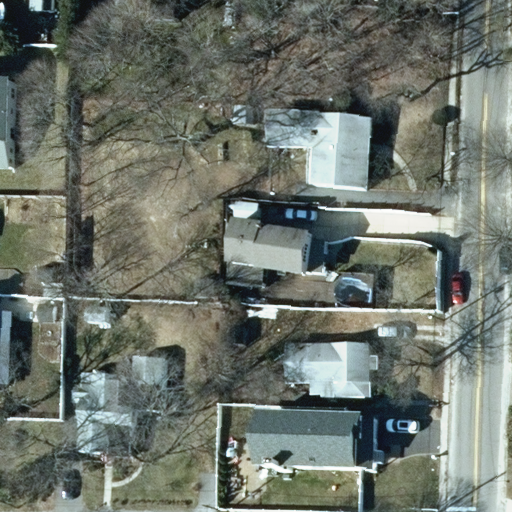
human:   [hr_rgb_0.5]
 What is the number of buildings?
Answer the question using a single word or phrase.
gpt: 8

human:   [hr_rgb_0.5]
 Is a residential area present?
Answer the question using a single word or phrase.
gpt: yes

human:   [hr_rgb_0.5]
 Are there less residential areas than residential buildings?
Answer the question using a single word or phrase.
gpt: yes

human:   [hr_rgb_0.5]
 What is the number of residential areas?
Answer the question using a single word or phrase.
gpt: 1

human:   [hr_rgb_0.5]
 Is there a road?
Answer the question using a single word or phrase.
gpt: yes

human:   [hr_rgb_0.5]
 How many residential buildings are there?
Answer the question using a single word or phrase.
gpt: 6

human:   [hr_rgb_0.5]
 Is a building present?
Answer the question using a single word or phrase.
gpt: yes

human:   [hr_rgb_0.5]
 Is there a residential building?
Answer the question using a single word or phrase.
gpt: yes

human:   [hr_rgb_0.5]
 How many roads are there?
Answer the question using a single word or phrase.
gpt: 2

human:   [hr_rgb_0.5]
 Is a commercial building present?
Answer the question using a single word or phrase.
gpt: no

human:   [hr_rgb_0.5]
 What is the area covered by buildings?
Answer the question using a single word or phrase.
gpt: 1078m2

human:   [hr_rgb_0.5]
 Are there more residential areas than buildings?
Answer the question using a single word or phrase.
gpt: no

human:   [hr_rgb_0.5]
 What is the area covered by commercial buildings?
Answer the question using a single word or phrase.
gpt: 0m2

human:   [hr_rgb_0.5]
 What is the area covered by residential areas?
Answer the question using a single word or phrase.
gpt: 10637m2

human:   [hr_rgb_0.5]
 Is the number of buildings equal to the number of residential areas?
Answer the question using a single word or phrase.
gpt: no

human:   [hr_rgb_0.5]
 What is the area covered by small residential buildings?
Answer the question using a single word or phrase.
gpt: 7m2

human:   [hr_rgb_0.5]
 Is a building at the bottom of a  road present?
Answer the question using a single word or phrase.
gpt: yes

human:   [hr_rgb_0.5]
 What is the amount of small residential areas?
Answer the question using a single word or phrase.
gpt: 0

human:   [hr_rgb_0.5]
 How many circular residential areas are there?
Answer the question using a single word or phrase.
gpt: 0

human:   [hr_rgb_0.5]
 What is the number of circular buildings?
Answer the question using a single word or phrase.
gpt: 0

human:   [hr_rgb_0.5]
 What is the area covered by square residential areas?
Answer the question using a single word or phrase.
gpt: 0m2

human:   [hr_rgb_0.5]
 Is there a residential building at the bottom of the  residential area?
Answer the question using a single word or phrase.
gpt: no

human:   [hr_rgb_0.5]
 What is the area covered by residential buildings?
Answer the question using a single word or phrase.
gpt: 1048m2

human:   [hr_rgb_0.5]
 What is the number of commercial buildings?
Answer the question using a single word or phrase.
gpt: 0

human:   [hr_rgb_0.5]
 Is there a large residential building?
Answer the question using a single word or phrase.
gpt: no

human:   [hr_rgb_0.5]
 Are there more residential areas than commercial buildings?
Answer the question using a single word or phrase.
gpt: yes

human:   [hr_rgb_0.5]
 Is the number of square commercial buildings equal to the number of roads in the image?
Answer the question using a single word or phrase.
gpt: no

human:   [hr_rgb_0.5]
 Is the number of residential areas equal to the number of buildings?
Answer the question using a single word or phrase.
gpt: no

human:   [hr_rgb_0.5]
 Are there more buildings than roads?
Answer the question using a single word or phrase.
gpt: yes

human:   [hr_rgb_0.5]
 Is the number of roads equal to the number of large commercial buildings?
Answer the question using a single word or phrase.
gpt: no

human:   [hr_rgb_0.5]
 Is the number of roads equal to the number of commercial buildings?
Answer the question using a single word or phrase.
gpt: no

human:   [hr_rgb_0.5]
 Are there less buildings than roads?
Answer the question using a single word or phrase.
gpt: no

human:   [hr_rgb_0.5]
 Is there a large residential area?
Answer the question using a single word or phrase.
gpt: yes

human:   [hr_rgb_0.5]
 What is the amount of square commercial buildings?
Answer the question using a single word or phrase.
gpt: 0

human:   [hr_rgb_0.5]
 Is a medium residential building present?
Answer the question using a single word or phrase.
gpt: yes

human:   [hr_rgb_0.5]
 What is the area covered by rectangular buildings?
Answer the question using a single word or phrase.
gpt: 10m2

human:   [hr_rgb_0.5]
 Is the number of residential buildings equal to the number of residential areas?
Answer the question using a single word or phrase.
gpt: no

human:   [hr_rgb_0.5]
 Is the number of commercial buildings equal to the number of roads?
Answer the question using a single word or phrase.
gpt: no

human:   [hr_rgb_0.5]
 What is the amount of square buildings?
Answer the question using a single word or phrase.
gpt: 0

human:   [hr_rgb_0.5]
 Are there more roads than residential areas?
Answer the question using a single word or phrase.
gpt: yes

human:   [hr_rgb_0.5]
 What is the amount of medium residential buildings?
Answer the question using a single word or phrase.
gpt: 5

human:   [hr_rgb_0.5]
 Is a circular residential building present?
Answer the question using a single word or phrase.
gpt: no

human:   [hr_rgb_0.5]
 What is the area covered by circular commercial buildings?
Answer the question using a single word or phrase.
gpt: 0m2

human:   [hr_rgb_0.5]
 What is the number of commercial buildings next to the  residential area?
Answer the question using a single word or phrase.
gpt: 0

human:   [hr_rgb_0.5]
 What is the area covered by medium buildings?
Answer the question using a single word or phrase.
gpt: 1040m2

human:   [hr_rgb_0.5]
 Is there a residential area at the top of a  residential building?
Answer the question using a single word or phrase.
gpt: no

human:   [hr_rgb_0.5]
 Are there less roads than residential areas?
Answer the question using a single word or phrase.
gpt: no

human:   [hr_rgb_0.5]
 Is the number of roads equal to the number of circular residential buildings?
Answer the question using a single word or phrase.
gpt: no

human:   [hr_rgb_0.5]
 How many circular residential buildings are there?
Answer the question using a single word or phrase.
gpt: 0

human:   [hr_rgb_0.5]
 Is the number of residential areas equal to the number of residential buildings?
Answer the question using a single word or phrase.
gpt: no

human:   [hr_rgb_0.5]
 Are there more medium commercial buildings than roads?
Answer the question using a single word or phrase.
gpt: no

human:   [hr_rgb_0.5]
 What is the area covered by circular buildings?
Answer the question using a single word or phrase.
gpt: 0m2

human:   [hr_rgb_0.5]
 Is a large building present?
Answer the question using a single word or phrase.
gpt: no

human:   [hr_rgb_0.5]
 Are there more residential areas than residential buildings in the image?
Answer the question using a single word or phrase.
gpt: no

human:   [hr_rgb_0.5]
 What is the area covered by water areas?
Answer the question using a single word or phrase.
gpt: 0m2

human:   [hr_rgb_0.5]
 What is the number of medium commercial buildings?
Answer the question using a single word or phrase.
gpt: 0

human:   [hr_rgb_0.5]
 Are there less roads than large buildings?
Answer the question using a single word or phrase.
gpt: no

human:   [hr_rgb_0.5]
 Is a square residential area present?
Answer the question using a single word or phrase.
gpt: no

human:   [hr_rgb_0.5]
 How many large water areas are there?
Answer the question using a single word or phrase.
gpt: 0

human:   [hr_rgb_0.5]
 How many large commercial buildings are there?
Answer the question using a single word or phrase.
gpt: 0

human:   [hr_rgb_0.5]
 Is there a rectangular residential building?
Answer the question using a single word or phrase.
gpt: no

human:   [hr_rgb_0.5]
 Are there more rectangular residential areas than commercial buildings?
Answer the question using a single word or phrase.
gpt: yes

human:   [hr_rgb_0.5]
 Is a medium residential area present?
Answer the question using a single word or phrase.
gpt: no

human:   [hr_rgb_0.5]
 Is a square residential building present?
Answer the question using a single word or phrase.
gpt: no